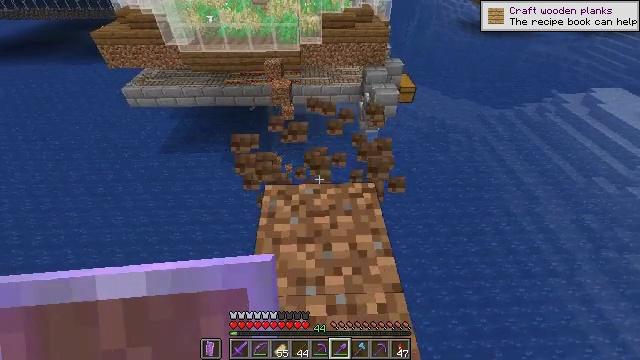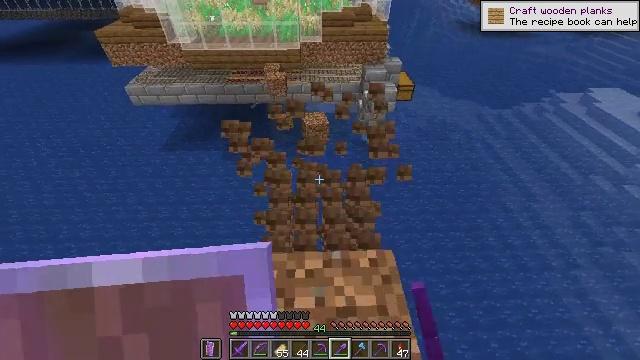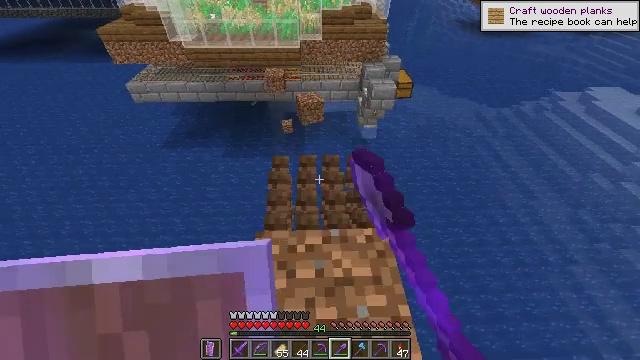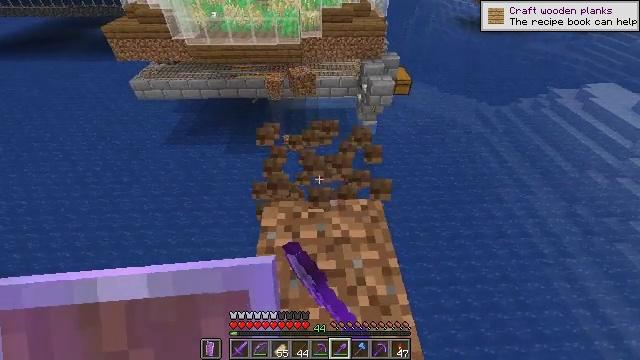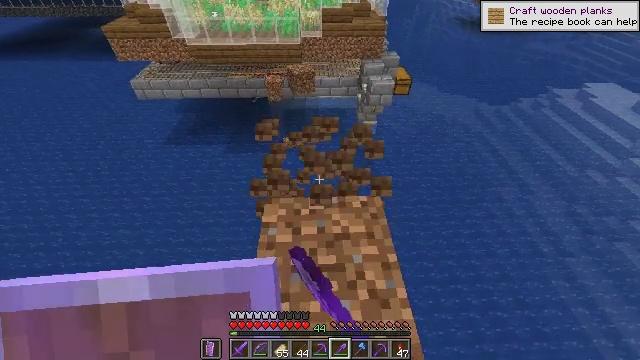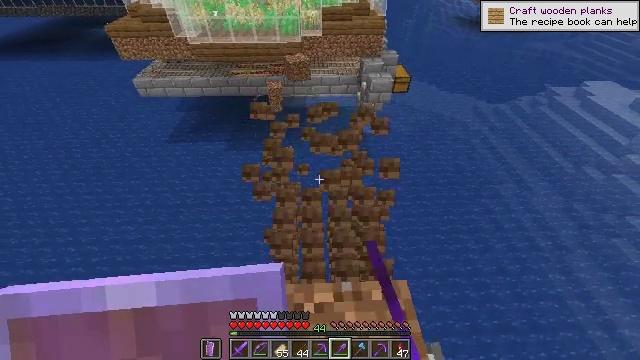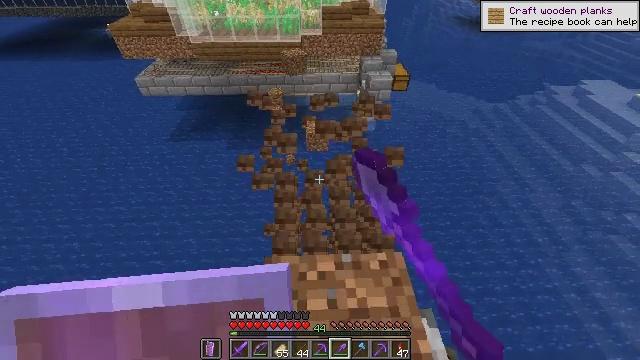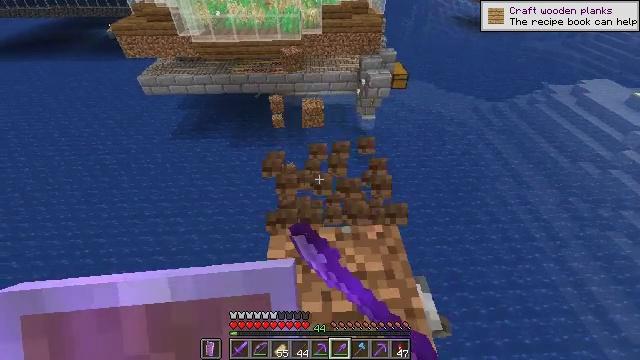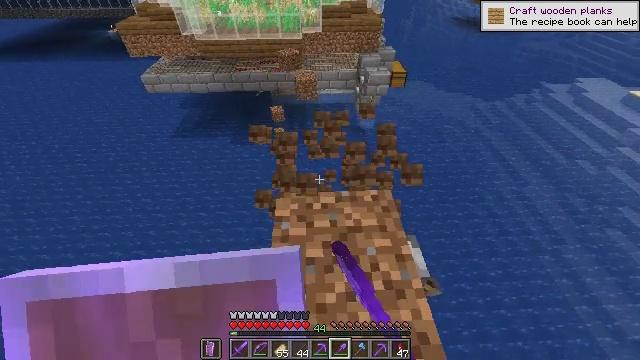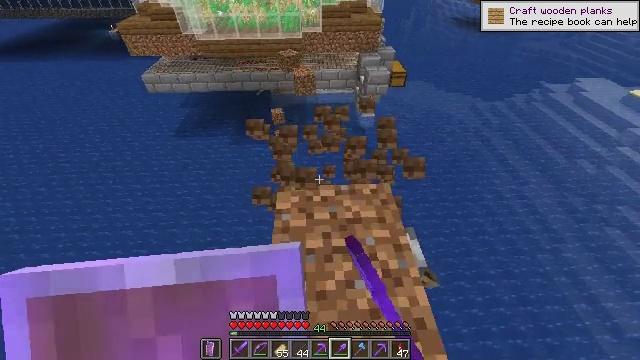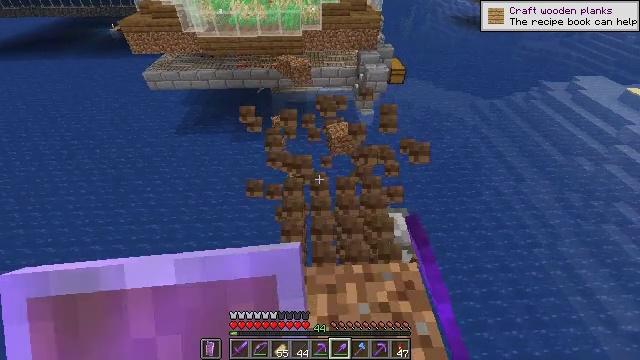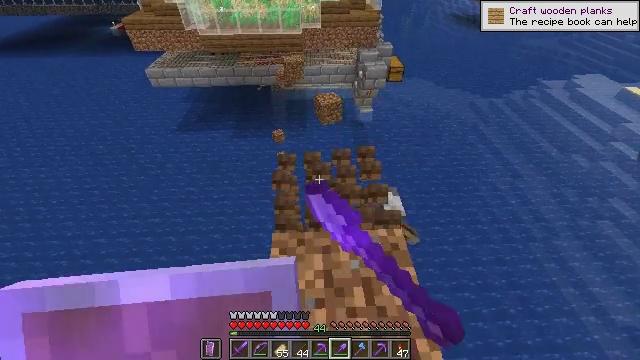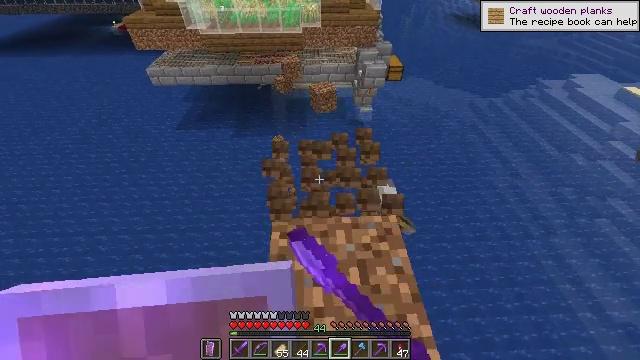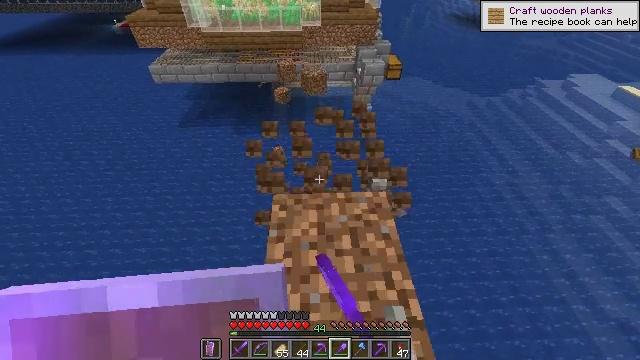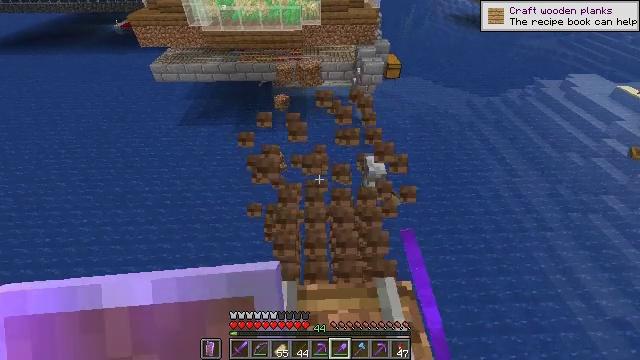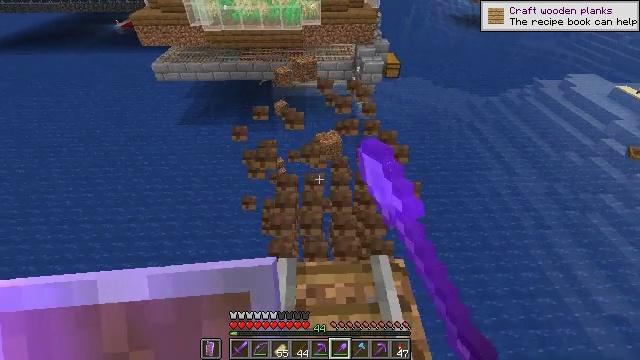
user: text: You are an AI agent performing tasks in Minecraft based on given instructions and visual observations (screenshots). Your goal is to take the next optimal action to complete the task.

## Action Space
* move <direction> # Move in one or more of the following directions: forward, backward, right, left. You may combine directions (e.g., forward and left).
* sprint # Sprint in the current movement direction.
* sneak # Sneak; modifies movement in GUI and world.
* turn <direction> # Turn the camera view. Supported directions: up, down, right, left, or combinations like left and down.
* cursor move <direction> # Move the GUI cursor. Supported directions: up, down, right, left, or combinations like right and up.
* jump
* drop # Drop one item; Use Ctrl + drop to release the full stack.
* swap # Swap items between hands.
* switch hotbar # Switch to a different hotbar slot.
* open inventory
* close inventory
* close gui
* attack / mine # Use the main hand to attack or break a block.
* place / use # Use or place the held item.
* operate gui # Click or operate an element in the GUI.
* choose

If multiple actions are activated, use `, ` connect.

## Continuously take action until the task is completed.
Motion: motion action
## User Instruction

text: Get dirt block.
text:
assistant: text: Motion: move back, attack / mine
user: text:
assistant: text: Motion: move back, attack / mine
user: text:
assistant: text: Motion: move back, attack / mine
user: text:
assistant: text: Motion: move back, attack / mine
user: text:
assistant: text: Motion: move back, attack / mine
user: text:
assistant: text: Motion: move back, attack / mine
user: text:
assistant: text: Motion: move back, attack / mine
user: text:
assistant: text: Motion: move back, attack / mine
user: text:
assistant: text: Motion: move back, attack / mine
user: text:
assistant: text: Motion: move back, attack / mine
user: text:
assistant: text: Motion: move back, attack / mine
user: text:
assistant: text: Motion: move back, attack / mine
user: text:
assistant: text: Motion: move back, attack / mine
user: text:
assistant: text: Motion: move back, attack / mine
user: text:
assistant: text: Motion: move back, attack / mine
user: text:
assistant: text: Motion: move back, attack / mine
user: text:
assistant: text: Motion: move back, attack / mine
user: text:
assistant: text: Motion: move back, attack / mine
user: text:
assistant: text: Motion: no_op
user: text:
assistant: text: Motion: no_op
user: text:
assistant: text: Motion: no_op
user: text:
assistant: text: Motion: no_op
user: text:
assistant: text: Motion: no_op
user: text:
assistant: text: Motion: no_op
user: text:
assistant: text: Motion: no_op
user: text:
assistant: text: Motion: no_op
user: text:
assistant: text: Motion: no_op
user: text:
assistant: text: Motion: no_op
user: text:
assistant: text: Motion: no_op
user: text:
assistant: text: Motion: no_op